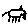
Label: cat